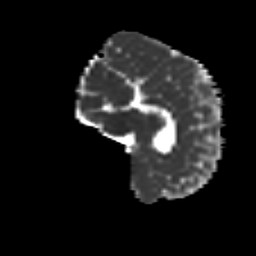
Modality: MD
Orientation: sagittal
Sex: male
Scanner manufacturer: siemens
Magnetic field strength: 3 T
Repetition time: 5 s
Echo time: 0.071 s